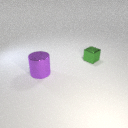
large purple metal cylinder in front of small green metal cube